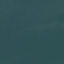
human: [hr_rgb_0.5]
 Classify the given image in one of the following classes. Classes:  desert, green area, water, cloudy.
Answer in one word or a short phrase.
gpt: water